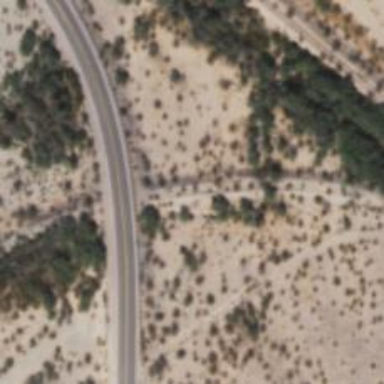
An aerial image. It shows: Abandoned railway.